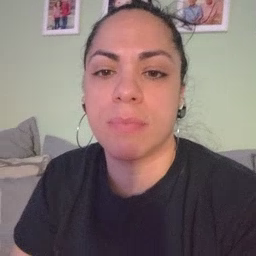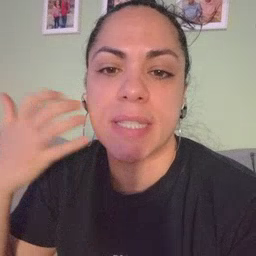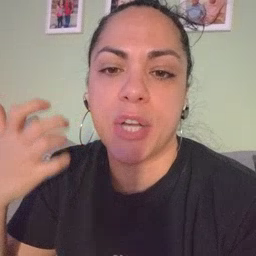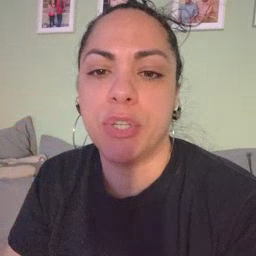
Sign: tiger